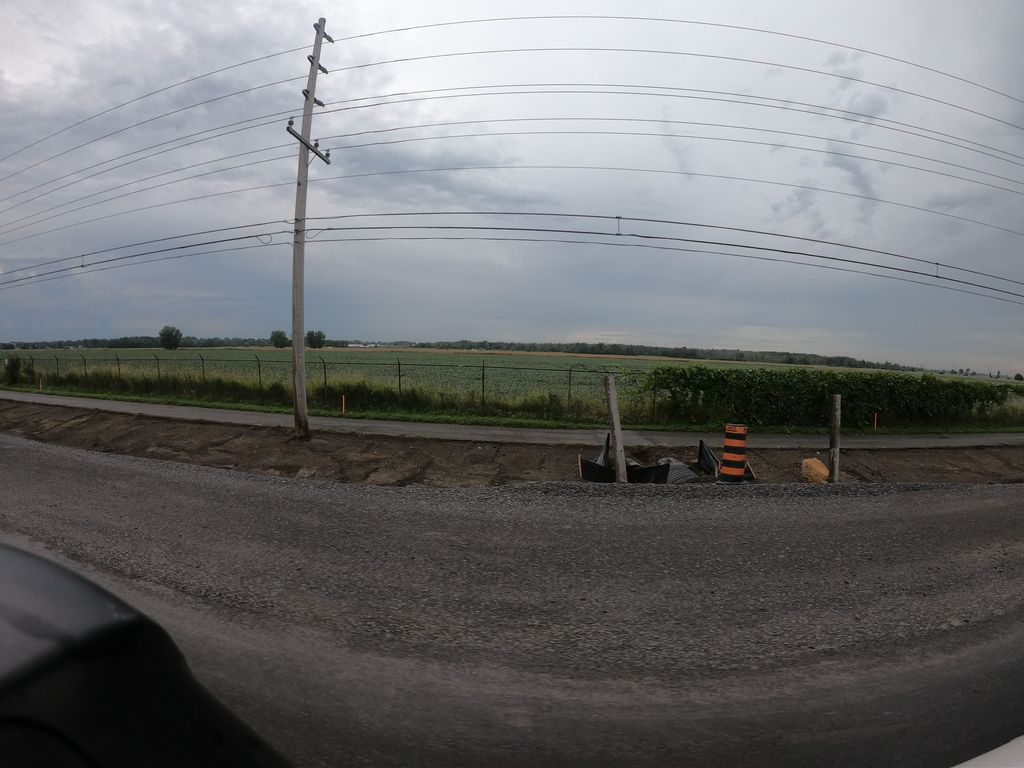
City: ottawa-gatineau